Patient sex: F
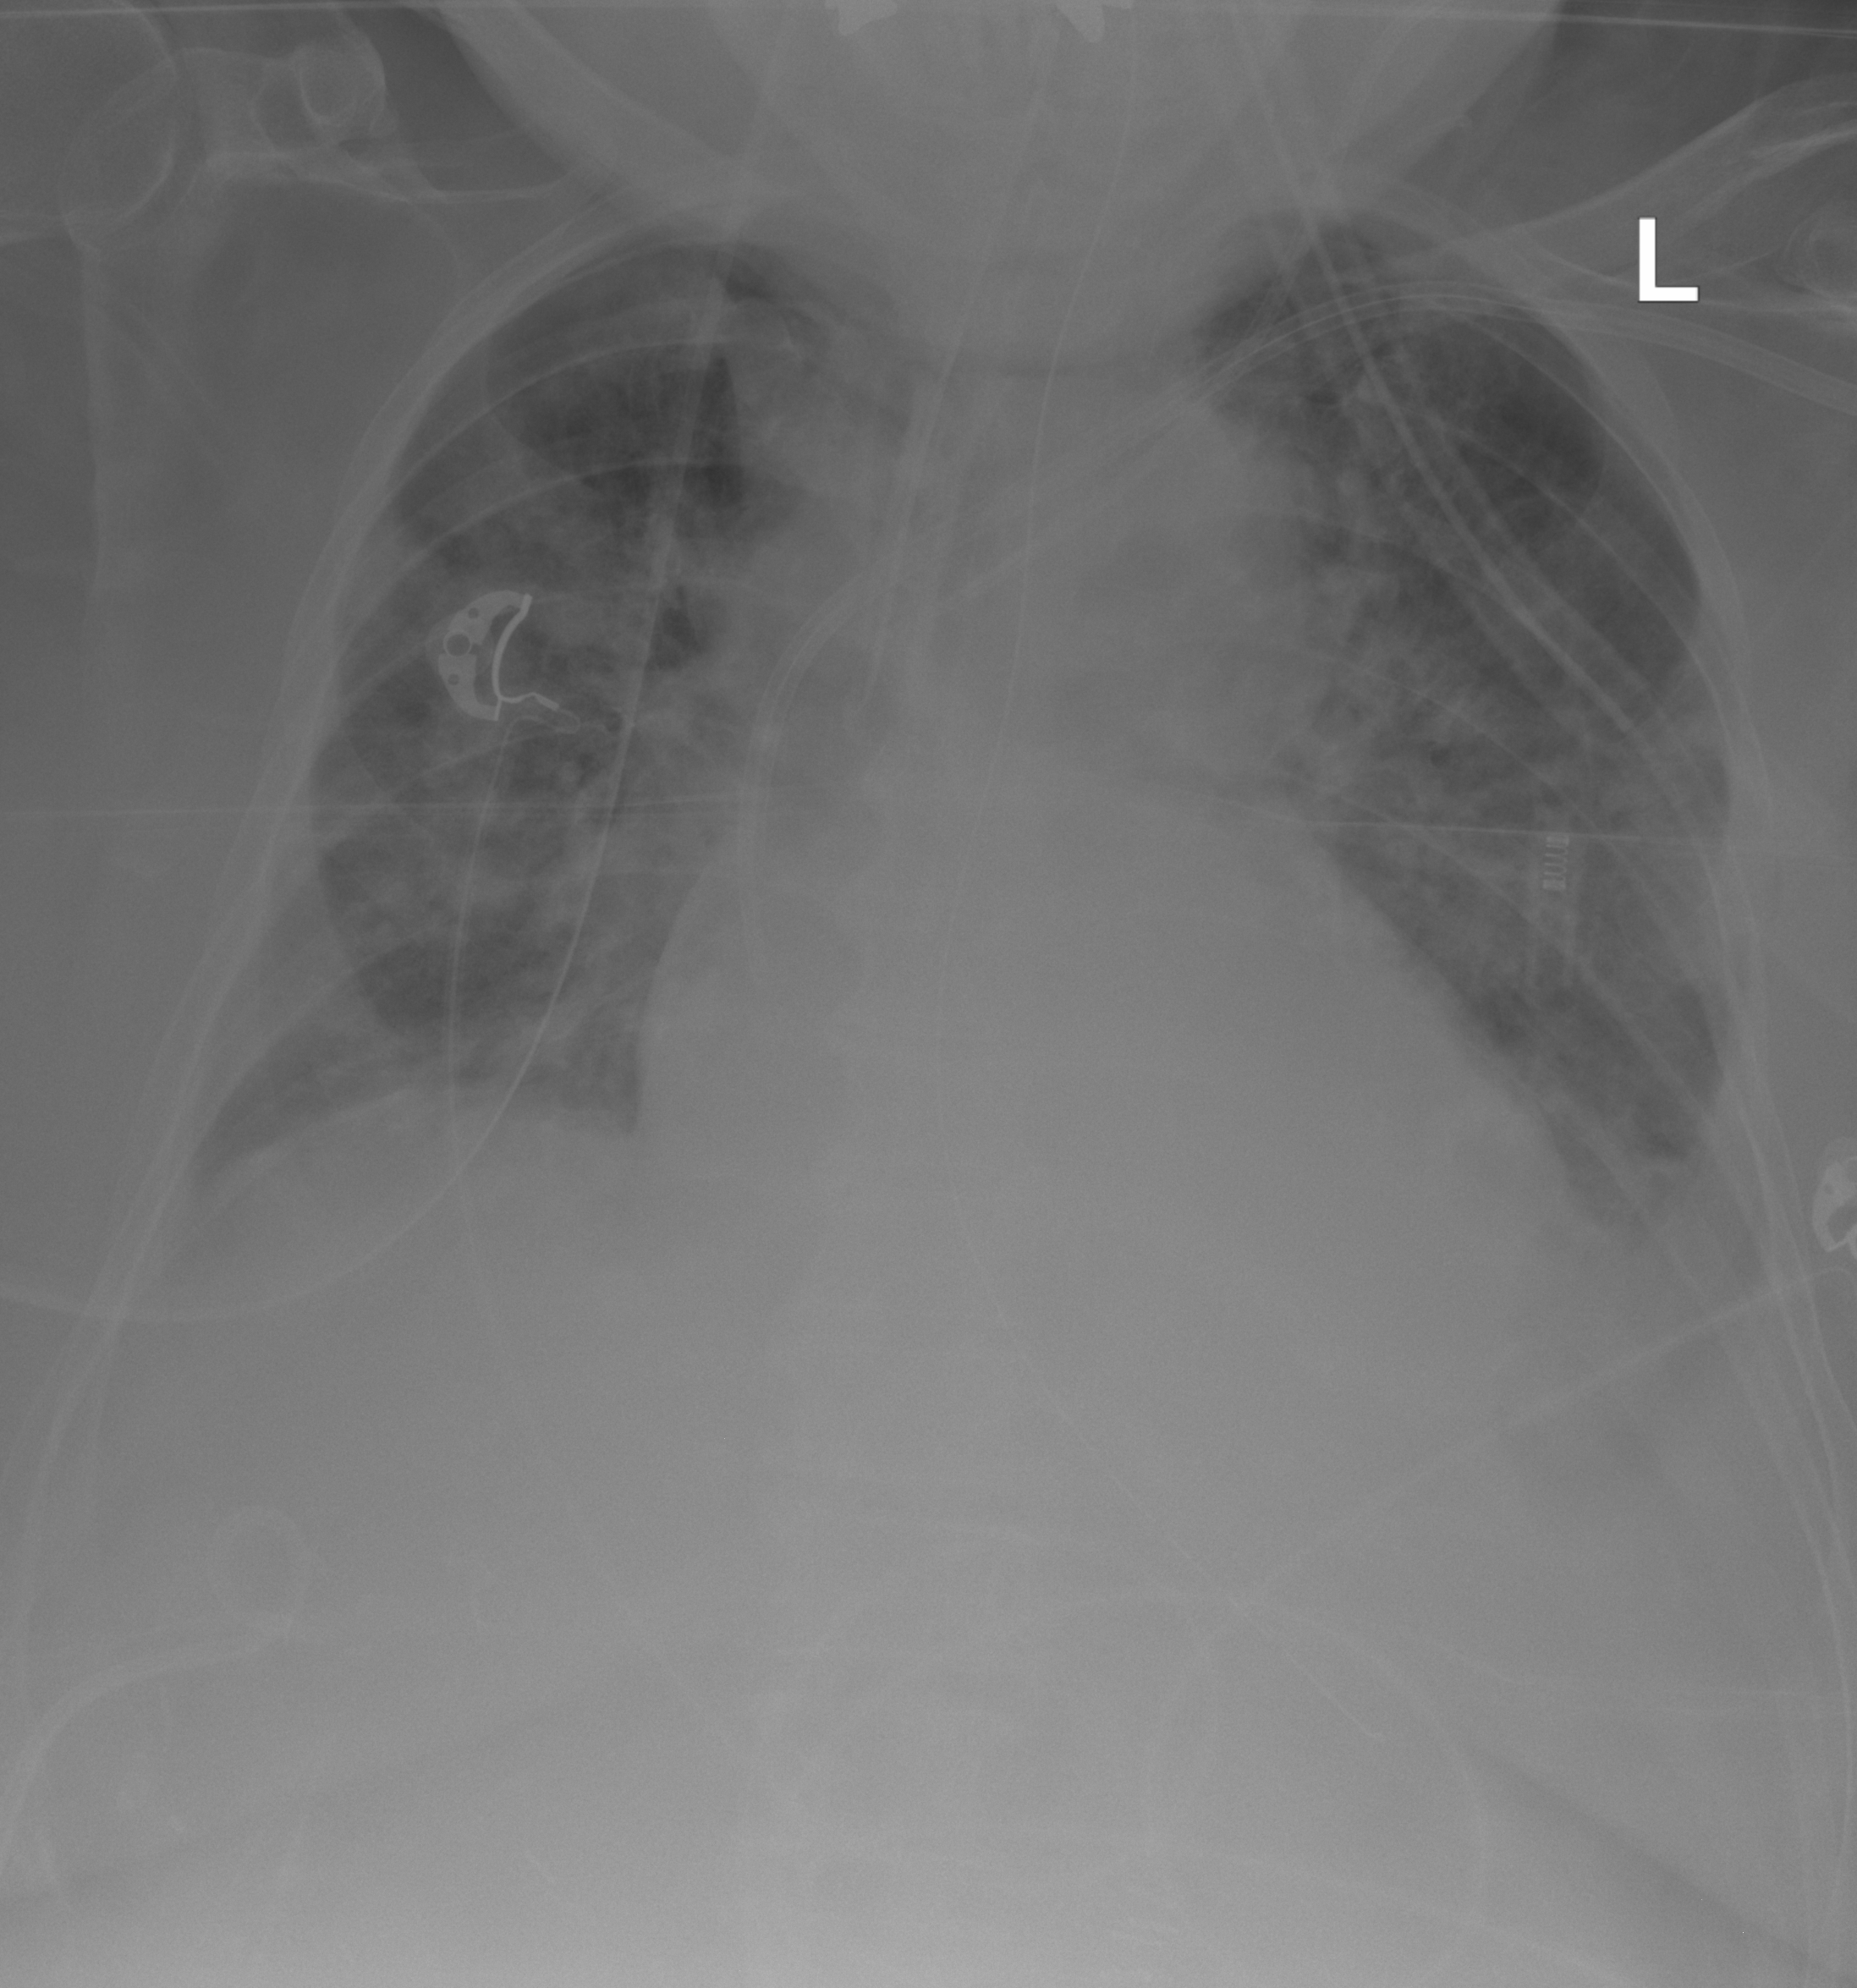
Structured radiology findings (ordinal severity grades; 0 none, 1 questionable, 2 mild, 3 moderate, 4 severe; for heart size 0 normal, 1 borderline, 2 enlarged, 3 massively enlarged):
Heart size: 1
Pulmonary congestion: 2
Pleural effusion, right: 2
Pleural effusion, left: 2
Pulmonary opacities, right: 2
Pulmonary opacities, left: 2
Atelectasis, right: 2
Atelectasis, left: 2